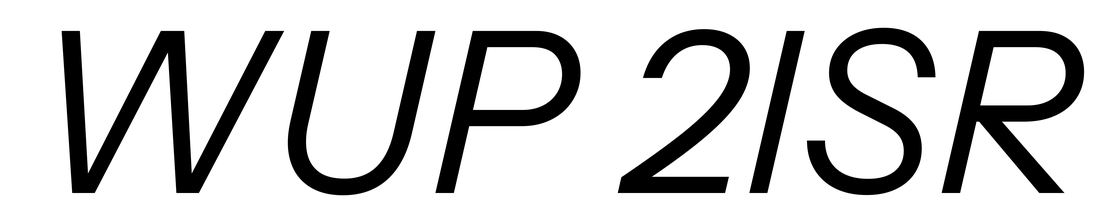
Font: InstrumentSans-Italic_Italic